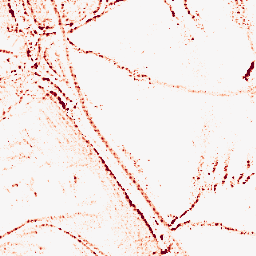
Category: morphological
Decomposition family: morphological_ellipse
Decomposition parameters: operation: opening
width: 5
height: 5
Upsampling method: sinc_blackman
Upsampling parameters: scale: 4
kernel_size: 4
Upsampling scale: 4